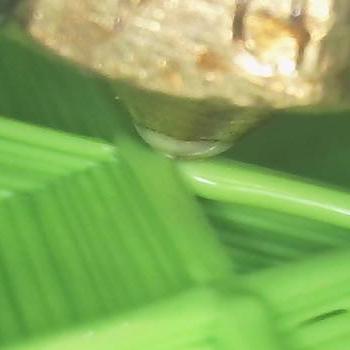
Flow rate: 252%